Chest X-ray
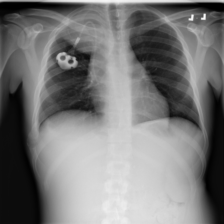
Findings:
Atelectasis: negative
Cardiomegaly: negative
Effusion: positive
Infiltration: negative
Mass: positive
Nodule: negative
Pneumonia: negative
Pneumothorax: negative
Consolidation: negative
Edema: negative
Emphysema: negative
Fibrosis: negative
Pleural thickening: negative
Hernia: negative